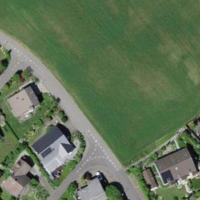
EUNIS habitat code: 25
Species observed at this site:
Tanacetum parthenium
Aegopodium podagraria
Leonurus cardiaca